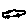
Label: car